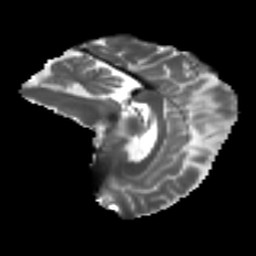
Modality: T2w
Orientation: sagittal
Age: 34
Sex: female
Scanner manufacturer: ge
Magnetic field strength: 3 T
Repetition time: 7.8 s
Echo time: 0.0606 s